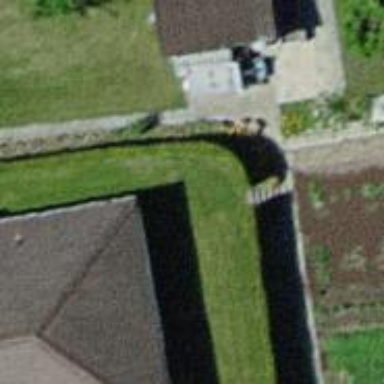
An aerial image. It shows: Hedge acting as barrier.